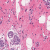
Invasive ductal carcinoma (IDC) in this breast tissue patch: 0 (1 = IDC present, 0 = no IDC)